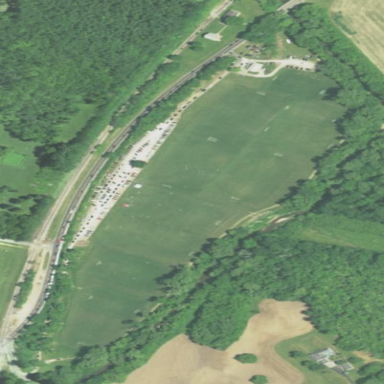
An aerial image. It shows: Recreation ground.